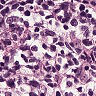
Metastatic tissue present: no